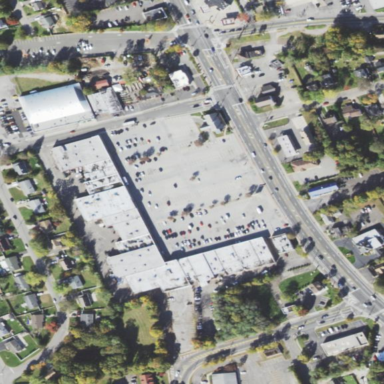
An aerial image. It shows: Retail area.